Question: So I've already developed an app the I released for 'iOS 6' quite a long time ago. Well I want to update it for 'iOS 7'. With the 'iOS 7' theme you could call it makes the toolbar I have on my app look horrible. What I want to do is create a toolbar someway like how vine and twitters are, ill include screen shots of how mine looks compared to those. I see in xcode that I can enable this by selecting the view controller then enabling the top bar but its an navigation bar not a tool bar. Is this possible? Anyways here is a link to the screen shot I took,

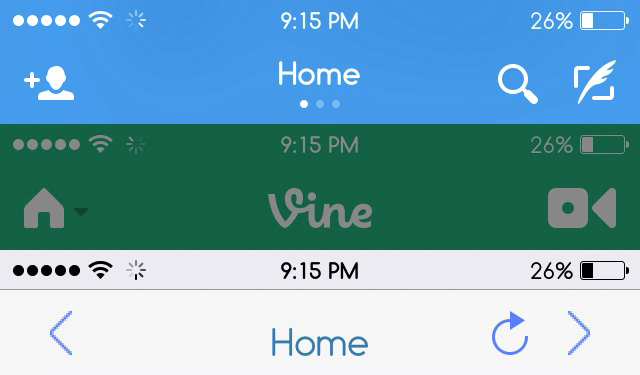
Answer: For that(iOS 7) you want to set the Image like:
'''
if ([self.navigationController.navigationBar respondsToSelector:@selector(setBackgroundImage:forBarMetrics:)]){
[self.navigationController.navigationBar setBackgroundImage:[UIImage imageNamed:@"navigation.png"] forBarMetrics:UIBarMetricsDefault];
}
'''
for more details check this also:
<URL>
<URL>
if you want to set color in try this:
'''
Yourtoolbar.tintColor = [UIColor grayColor];//set here whatever you want.
'''
May you want the height of toolbar 64pts not 44pts,for that you need to set the bar's property to .
May it will help you.